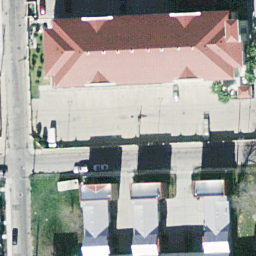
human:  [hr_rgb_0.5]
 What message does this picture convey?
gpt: buildings